Field crop: tomato
Growth stage: 1
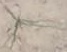
Species: cyperus